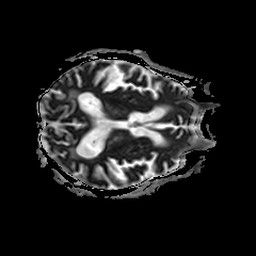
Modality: ADC
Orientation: axial
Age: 85
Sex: female
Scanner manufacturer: philips
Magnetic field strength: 3 T
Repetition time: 3.084 s
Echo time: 0.076 s